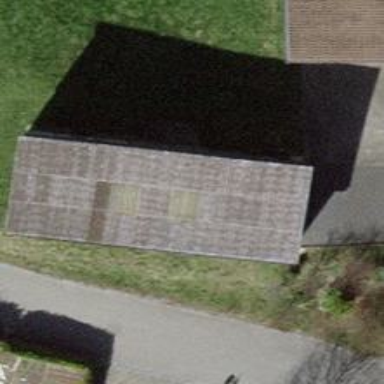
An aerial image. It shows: Shed building.